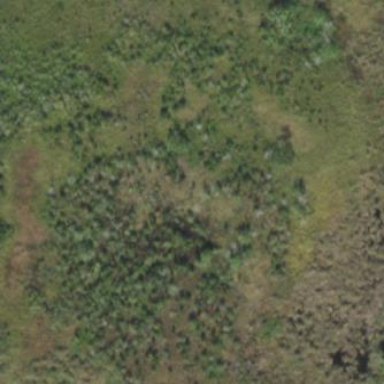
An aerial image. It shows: Freshwater pond situated within marshy wetland area.